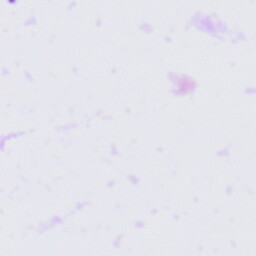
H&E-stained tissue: Tonsil